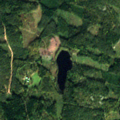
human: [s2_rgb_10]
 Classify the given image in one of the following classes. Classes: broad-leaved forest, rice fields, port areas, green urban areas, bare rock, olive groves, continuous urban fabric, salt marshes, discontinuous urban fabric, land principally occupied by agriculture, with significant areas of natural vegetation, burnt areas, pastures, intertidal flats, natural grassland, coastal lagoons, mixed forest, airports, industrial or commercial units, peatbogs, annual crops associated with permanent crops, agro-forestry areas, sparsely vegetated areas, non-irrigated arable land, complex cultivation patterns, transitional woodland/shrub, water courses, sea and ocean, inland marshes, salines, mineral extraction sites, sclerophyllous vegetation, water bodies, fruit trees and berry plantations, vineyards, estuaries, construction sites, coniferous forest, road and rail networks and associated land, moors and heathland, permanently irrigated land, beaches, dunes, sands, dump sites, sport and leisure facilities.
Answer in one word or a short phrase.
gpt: coniferous forest, mixed forest, transitional woodland/shrub